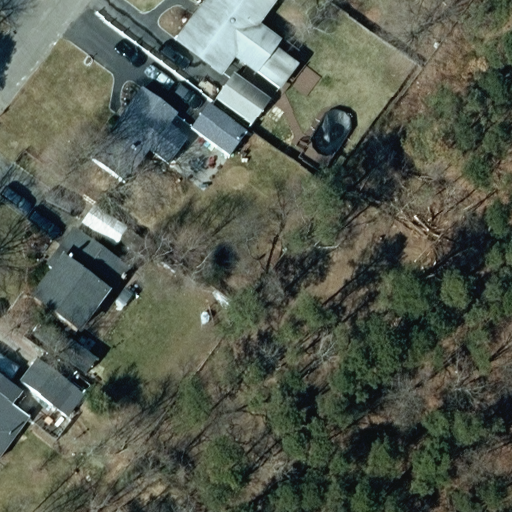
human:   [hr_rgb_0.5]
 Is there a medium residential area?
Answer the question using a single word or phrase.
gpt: no

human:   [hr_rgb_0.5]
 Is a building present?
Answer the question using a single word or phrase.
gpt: yes

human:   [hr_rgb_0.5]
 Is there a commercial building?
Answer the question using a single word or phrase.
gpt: no

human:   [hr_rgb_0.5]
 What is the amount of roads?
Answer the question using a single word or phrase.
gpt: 1

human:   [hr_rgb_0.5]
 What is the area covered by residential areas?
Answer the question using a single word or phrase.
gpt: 4525m2

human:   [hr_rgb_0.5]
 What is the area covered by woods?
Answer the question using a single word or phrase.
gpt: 6505m2

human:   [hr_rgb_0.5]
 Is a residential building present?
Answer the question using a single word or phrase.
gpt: yes

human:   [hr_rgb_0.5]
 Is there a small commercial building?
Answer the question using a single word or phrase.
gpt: no

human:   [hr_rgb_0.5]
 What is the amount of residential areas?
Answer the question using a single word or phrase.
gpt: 1

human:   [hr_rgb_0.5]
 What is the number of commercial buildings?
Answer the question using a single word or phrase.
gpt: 0

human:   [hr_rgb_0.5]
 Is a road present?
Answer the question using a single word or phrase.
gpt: yes

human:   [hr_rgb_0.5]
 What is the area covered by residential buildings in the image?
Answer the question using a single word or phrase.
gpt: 737m2

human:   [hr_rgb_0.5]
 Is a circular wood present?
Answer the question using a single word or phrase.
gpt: no

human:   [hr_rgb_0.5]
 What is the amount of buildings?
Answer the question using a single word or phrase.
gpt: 8

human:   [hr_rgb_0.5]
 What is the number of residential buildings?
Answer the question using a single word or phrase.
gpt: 4

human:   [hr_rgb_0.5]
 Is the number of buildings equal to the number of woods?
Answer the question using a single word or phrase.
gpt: no

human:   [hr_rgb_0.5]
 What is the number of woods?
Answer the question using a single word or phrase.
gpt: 1

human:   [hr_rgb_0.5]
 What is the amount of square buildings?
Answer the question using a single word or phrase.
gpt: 0

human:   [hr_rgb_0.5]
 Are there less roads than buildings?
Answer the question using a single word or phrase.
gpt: yes

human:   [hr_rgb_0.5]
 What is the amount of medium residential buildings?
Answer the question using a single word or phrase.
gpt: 3

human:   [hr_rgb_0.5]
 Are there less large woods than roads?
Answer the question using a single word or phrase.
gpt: no

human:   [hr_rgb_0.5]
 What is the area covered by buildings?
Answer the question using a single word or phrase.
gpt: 953m2

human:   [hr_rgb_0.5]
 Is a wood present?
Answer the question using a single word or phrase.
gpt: yes

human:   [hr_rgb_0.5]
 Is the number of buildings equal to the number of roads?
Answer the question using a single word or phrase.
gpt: no

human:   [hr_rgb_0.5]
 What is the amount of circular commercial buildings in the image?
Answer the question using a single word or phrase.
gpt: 0

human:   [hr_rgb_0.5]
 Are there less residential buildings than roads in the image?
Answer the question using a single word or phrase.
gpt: no

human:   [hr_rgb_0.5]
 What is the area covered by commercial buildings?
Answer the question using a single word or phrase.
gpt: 0m2

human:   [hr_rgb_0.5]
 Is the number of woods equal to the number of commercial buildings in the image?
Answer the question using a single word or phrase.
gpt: no

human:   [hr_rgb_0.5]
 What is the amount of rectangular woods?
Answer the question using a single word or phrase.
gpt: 1

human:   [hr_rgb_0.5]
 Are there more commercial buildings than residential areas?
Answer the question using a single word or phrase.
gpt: no

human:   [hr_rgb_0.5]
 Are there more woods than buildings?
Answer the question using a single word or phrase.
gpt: no

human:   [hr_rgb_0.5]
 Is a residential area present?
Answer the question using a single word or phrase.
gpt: yes

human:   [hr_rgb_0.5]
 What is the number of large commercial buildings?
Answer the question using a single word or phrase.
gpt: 0

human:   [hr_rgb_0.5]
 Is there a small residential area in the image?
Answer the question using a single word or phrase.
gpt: no

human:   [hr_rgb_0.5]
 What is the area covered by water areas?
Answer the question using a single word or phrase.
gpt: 0m2

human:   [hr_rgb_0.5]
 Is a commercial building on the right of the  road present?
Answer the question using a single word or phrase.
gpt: no

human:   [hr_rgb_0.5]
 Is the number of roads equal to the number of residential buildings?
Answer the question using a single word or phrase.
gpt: no

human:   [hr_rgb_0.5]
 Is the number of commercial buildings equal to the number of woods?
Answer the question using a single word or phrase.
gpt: no

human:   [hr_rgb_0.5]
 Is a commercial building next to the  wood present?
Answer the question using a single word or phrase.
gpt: no

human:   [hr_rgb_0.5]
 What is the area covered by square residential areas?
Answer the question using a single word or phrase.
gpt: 0m2

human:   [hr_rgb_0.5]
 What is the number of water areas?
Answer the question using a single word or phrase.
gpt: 0

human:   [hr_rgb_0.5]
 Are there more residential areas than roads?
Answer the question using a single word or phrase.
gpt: no

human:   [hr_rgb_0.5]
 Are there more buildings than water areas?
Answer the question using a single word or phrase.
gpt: yes

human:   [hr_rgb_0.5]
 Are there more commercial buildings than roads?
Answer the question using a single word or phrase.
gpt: no

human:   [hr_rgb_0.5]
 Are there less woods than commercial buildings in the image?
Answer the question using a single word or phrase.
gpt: no

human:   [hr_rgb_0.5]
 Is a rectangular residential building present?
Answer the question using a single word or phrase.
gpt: yes

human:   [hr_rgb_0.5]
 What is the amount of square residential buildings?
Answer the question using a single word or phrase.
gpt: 0

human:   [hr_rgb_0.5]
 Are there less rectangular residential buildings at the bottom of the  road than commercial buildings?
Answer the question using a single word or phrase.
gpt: no

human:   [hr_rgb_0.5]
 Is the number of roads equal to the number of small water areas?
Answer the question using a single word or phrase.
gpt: no

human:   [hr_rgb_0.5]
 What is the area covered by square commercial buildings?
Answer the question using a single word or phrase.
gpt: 0m2

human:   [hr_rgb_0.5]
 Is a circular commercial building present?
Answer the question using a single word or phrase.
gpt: no

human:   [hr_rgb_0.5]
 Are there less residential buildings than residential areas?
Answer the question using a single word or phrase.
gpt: no

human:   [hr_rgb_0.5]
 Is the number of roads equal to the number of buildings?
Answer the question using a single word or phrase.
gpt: no

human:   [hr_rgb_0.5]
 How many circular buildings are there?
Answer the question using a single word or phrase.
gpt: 0

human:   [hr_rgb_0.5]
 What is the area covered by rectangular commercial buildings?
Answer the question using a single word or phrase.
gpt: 0m2

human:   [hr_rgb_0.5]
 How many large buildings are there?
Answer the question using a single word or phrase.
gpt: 0

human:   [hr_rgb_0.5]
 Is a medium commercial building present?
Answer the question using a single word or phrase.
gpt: no

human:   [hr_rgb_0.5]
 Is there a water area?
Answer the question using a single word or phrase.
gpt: no

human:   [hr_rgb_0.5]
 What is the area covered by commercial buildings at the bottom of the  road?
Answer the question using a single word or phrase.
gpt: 0m2

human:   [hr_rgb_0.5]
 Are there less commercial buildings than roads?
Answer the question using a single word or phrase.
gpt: yes

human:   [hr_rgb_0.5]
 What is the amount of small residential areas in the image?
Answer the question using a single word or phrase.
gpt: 0

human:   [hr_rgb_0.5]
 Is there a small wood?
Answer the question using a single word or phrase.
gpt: no

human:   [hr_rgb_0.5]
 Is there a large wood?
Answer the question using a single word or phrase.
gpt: yes

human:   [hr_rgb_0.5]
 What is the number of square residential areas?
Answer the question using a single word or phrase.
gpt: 0